Question: I'd like to use CSS to obtain an ordered list with continued numbering and in reverse. See attached figure.

Naturally, I'd like the resulting list to be in reverse order, i.e., [5], [4], etc.
Do I have to redesign the CSS part or is it a simple change? I can't figure out how to obtain the reverse numbering.
P.S.: I apologize for not putting the code in the question. Stack Overflow kept saying there was something wrong with it, even though everything was formed correctly in the preview. I lost patience after a few minutes trying to "fix" it.
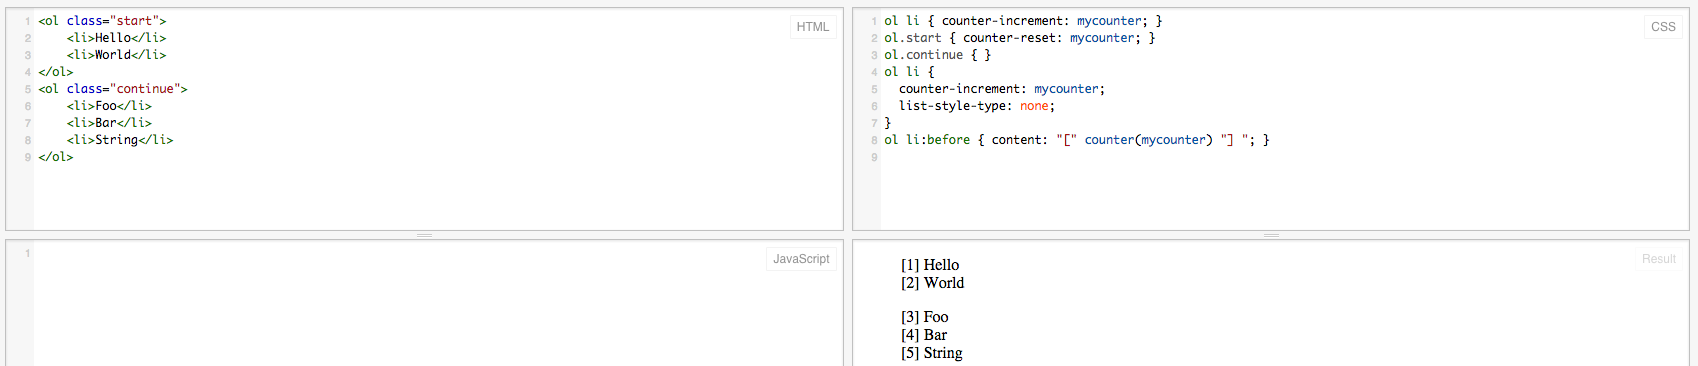
Answer: ## Using CSS Counters
Currently there is no way to fully automate 'ol' (without reversing the order of display of list items) with CSS counters when the no. of elements is dynamic. If reversing the order of display of list on the whole is fine, have a look at <URL>.
You can make use of a bit of JavaScript along with counters to achieve this. The approach would be as follows:
- 'liCount''li'- 'liCount''counter-reset''ol''counter-reset'- '-1''counter-increment''-1'- ':before'
'''
window.onload = function() {
var liCount = document.querySelectorAll('ol > li').length;
document.body.setAttribute('style', 'counter-reset: li ' + (liCount + 1));
}
'''
'''
ol {
list-style-type: none;
margin-left: 20px;
padding: 0px;
}
ol > li {
counter-increment: li -1;
}
ol > li:before {
content: "[" counter(li) "]";
padding-right: 10px;
}
'''
'''
<div id="content">
<h3>Year</h3>
<ul>
<li><a href="#2010-2015">2010-2015</a></li>
<li><a href="#2007-2008">2007-2008</a></li>
</ul>
</div>
<h3 id="2010-2015">2010-2015</h3>
<ol>
<li>A</li>
<li>B</li>
<li>C</li>
</ol>
<h3 id="2007-2008">2007-2008</h3>
<ol>
<li>D</li>
<li>E</li>
</ol>
'''
---
## Why not reversed attribute?
- <URL>- 'counter-reset''start''ol reversed''counter-reset'
Below is a sample snippet using the 'reversed' attribute. as it was taken from the linked thread and other answer here. I have what I meant in Point 2 above.
'''
window.onload = function() {
var liCount = document.querySelectorAll('ol > li').length;
var olEls = document.querySelectorAll('ol[reversed]');
var prevLiCount = 0;
for (var i = 0; i < olEls.length; i++) {
/* the below lines are required because start for first ol is from 5 whereas for next is from 2 */
olEls[i].setAttribute('start', liCount - prevLiCount);
prevLiCount = olEls[i].querySelectorAll('li').length;
}
}
'''
'''
<div id="content">
<h3>Year</h3>
<ul>
<li><a href="#2010-2015">2010-2015</a>
</li>
<li><a href="#2007-2008">2007-2008</a>
</li>
</ul>
</div>
<h3 id="2010-2015">2010-2015</h3>
<ol reversed="reversed">
<li>A</li>
<li>B</li>
<li>C</li>
</ol>
<h3 id="2007-2008">2007-2008</h3>
<ol reversed="reversed">
<li>D</li>
<li>E</li>
</ol>
'''